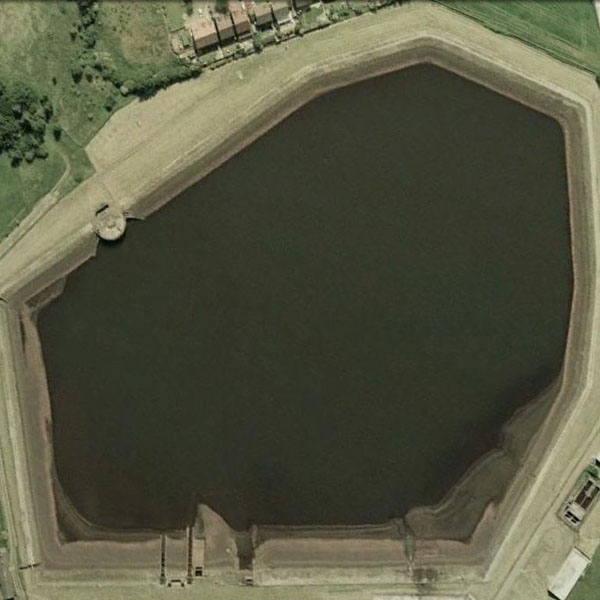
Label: Pond